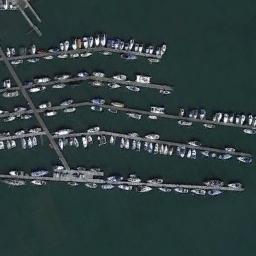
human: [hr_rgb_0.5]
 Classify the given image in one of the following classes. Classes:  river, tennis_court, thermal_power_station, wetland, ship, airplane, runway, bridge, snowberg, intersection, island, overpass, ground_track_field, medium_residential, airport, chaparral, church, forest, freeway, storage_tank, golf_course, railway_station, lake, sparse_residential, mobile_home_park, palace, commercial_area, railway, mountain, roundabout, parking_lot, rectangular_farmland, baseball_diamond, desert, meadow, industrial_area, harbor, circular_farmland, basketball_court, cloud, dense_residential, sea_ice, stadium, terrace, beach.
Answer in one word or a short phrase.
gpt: harbor